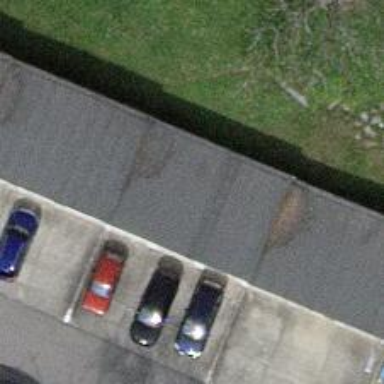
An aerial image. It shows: Garage.